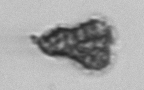
Label: Syracosphaera_pulchra